Question: i have a little problem with my Bootstrap Select Box on the following
<URL>
As you might notice while scrolling the page up and down its disturbing the dropdown opens to both sides up/down.
Now i am not sure if this might be a bug or standard functionality of the Bootstrap Select.
Preview:

How i am able to fix this to only opens downwards?
thanks for your kind help in advance.
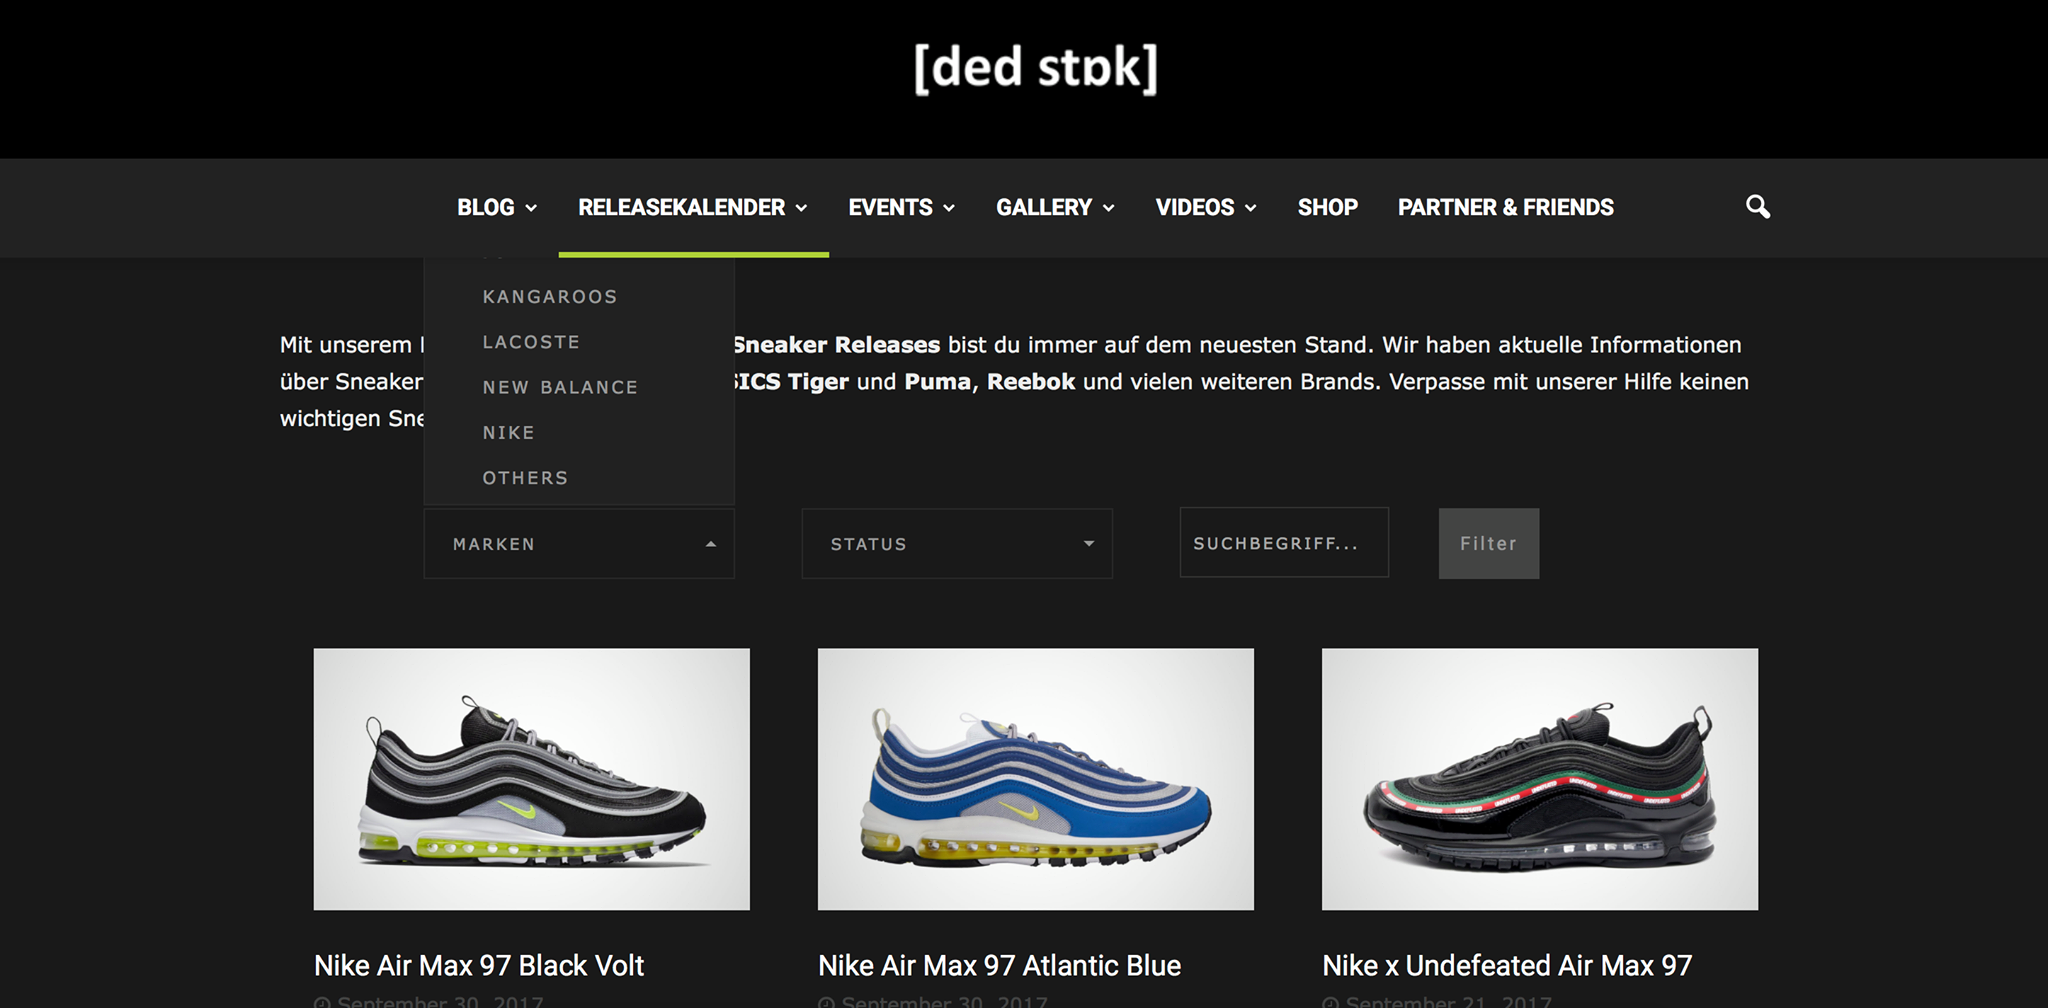
Answer: Options can be passed via javascript
'''
$('.selectpicker').selectpicker({
dropupAuto: false
});
'''
or
by HTML tag
'''
<select class="selectpicker" data-dropup-auto="false">
<option>1</option>
<option>2</option>
<option>3</option>
</select>
'''